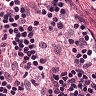
Metastatic tissue present: no